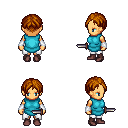
a pixel art fantasy rpg character, female body template, human, tanned skin, teal tunic, white pants, brunette parted hairstyle, white cloth bracers, maroon shoes, dagger, four views (front, back, left, right), 2x2 character sprite sheet, small pixel art, hard edges, no anti-aliasing